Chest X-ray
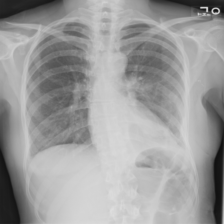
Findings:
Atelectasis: negative
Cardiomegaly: negative
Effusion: negative
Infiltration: negative
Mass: negative
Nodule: negative
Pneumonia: negative
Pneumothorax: negative
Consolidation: negative
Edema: negative
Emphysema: negative
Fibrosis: negative
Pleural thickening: negative
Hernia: negative